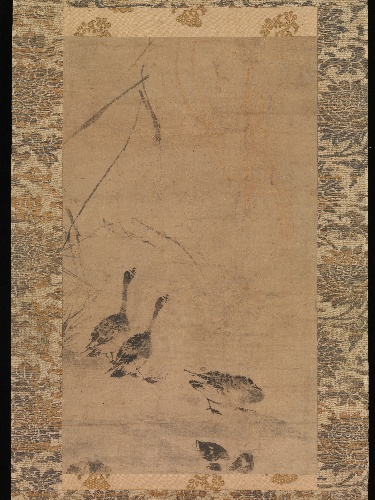
Title: 蘆雁図|Geese and Reeds
Date: late 14th century
Object type: Hanging scroll
Classification: Paintings
Medium: Hanging scroll; ink on paper
Culture: Japan
Period: Muromachi period (1392–1573)
Dimensions: Image: 19 5/8 × 11 7/16 in. (49.8 × 29 cm)
Overall with mounting: 50 7/8 × 15 15/16 in. (129.3 × 40.5 cm)
Overall with knobs: 50 7/8 × 17 7/8 in. (129.3 × 45.4 cm)
Department: Asian Art
Credit line: Mary Griggs Burke Collection, Gift of the Mary and Jackson Burke Foundation, 2015
Accession year: 2015
Repository: Metropolitan Museum of Art, New York, NY
Tags: Geese